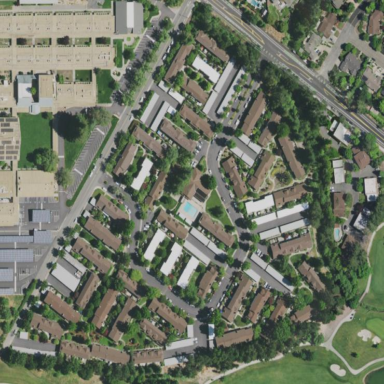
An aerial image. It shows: Condominium in residential area.